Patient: sex F, age 58
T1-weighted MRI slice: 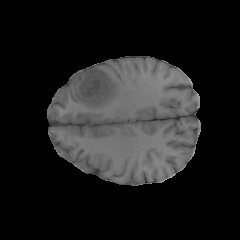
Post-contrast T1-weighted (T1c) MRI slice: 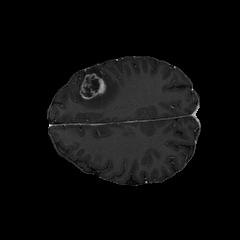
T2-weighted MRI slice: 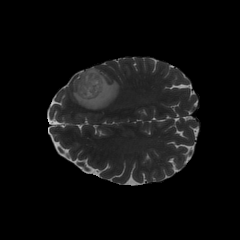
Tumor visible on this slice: yes
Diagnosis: Glioblastoma, IDH-wildtype
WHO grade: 4